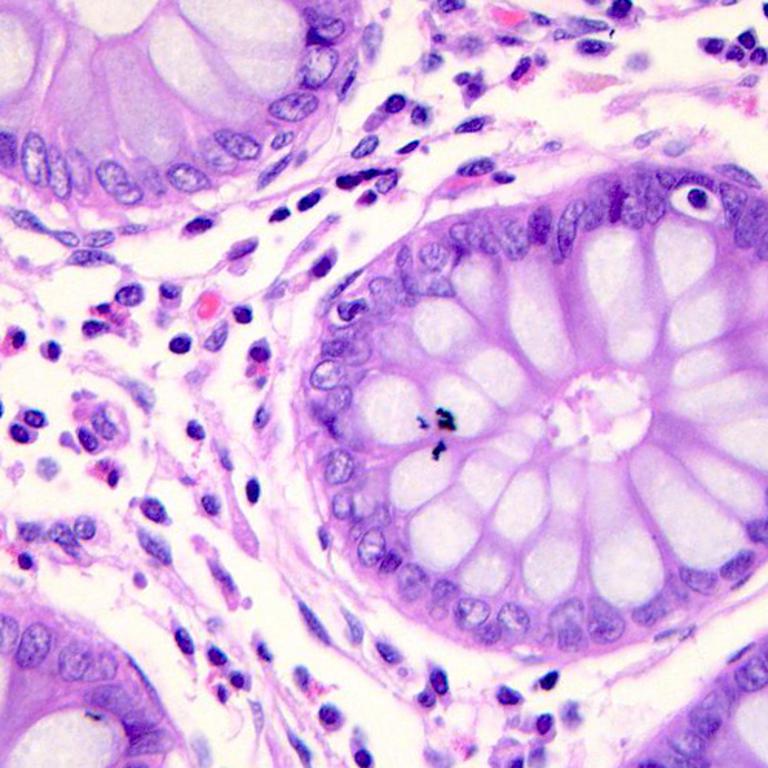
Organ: colon
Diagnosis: benign